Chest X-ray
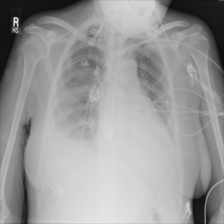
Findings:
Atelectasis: negative
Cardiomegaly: negative
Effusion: negative
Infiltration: positive
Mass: negative
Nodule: negative
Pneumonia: negative
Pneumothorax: negative
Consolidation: negative
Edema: negative
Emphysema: negative
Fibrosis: negative
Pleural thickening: negative
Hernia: negative